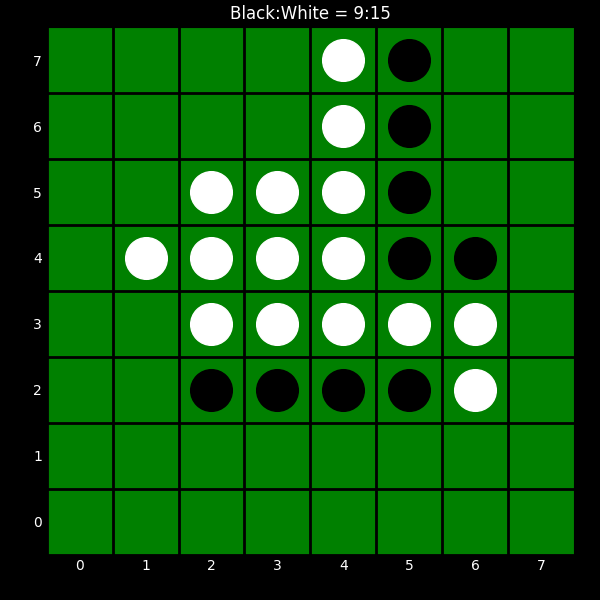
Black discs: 9
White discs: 15